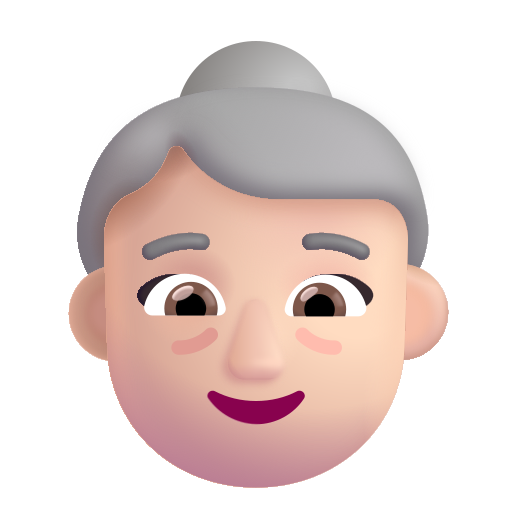
old woman color light